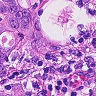
Metastatic tissue present: yes